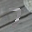
Label: 7